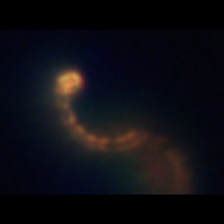
Taxon: Chaetoceros
Group: Diatoms